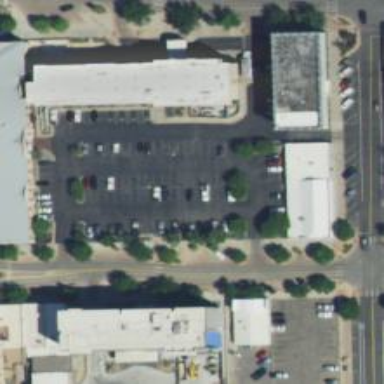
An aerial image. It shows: Parking space is available.